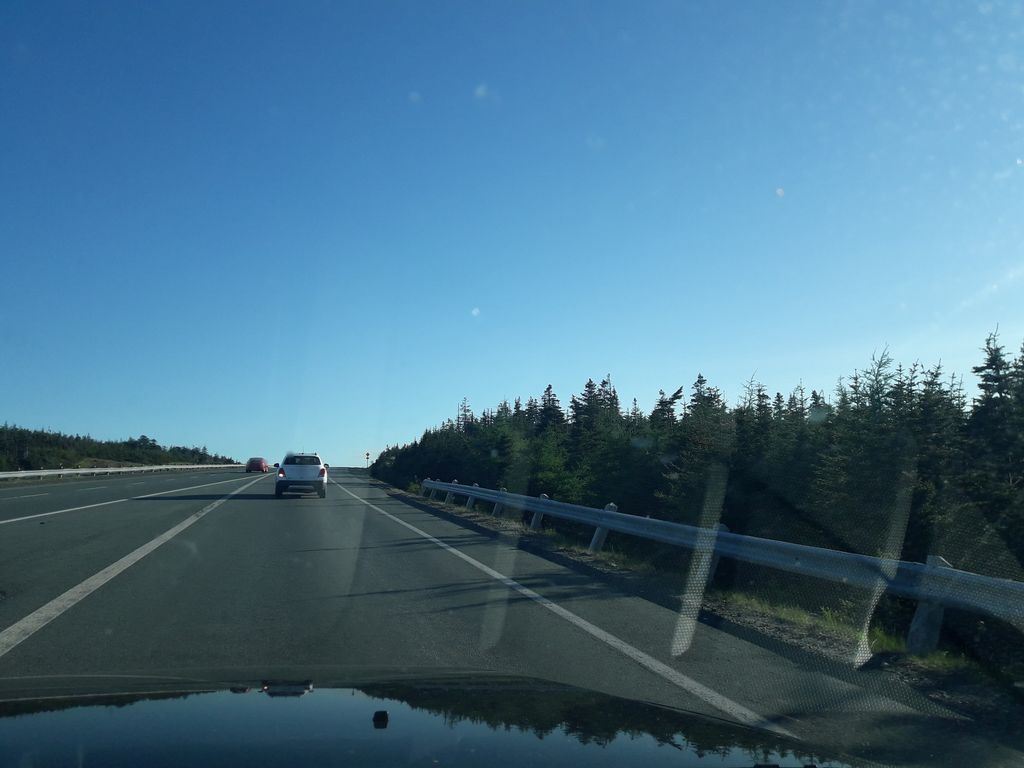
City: st_johns